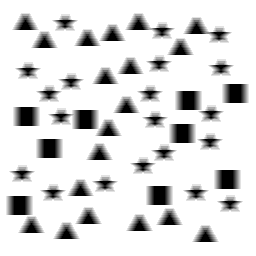
Squares: 9
Triangles: 19
Stars: 20
Total shapes: 48